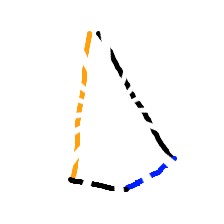
Shape: kite